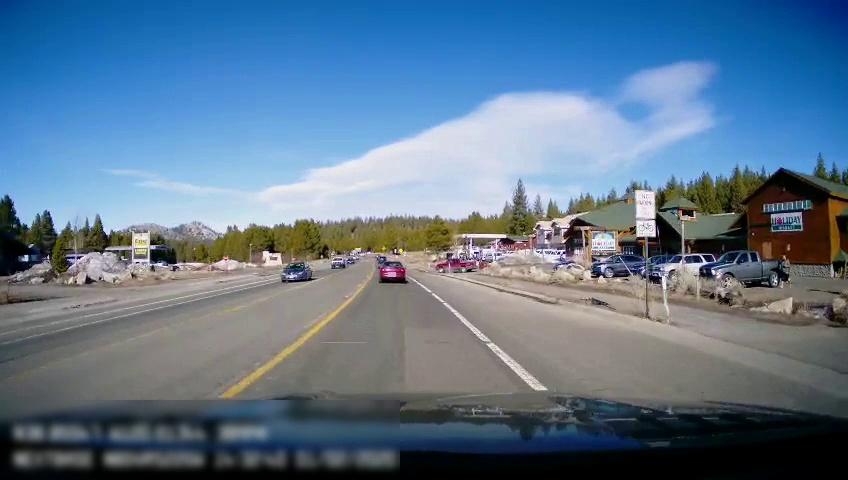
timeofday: Day
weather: Sunny
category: Drivable Space
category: Drivable Space
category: Vehicles | Car
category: Vehicles | SUV
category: Vehicles | Car
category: Vehicles | Truck
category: Vehicles | SUV
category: Vehicles | SUV
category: Vehicles | SUV
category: Vehicles | Truck
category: Pedestrians
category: Vehicles | Truck
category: Vehicles | Van
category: Lanes | Current Lane
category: Lanes | Current Lane
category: Lanes | Opposite Lane
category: Lanes | Opposite Lane
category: Lanes | Opposite Lane
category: Traffic | Signs
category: Traffic | Signs